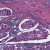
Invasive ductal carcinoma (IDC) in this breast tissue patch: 1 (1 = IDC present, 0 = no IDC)